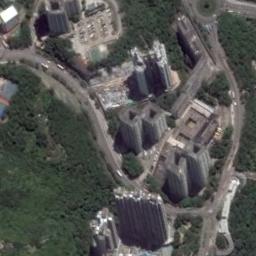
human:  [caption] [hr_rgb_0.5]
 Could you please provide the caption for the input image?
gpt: The commercial area is consist of many tall buildings next to the trees .

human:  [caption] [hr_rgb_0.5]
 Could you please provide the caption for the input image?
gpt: There are two tall buildings in the upper left and right corner .

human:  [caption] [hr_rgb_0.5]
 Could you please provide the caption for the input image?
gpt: A commercial area with some high-rise buildings is surrounded by some roads and trees .

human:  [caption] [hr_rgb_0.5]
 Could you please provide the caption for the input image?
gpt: In a business district there are many tall buildings and a few lawns and several roads and many trees .

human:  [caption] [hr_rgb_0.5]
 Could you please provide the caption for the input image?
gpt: There are some buildings beside a green forest on a commercial area .